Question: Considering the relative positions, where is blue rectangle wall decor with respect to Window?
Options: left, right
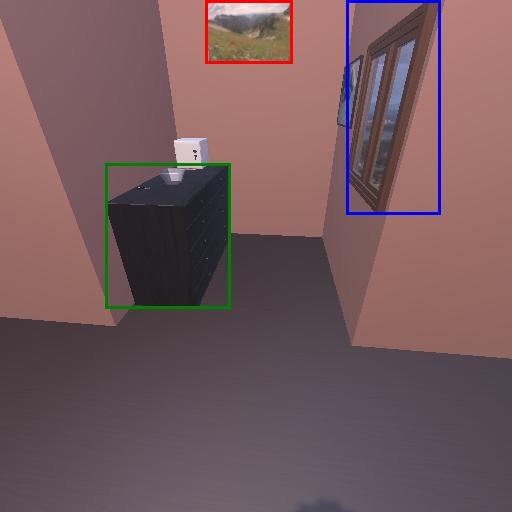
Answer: left